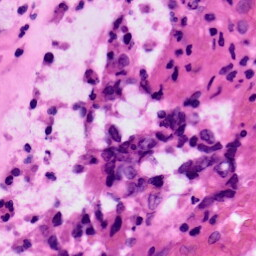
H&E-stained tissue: Colon